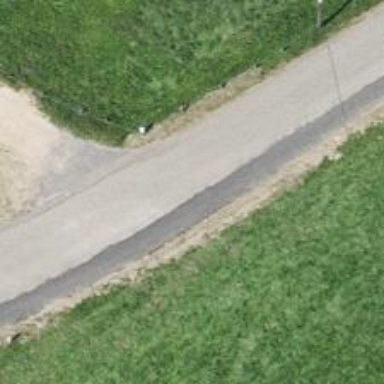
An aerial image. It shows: Tertiary road.